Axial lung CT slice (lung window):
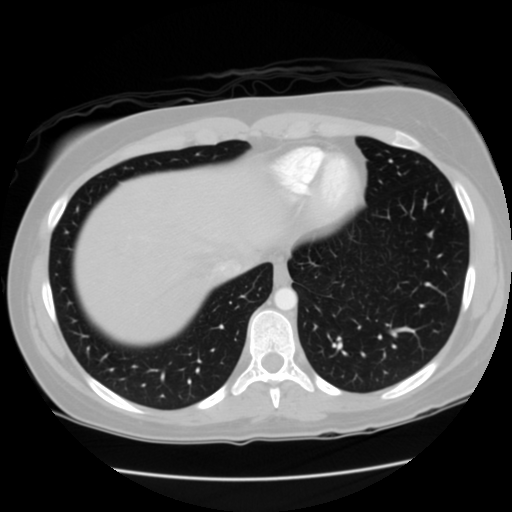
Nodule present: no